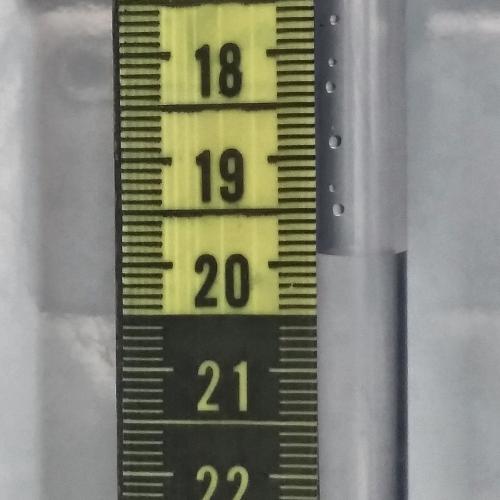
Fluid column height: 19.9 cm